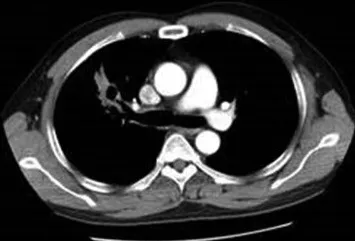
Images of chest CT enhanced scan. (a,b) Bronchial stenosis and occlusion in the right upper lobe of the lung.
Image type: radiology (ct)